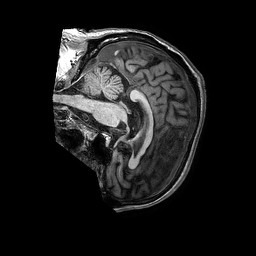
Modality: T1w
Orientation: sagittal
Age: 74
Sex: male
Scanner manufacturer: philips
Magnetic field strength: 3 T
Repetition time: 0.006607 s
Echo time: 0.002967 s